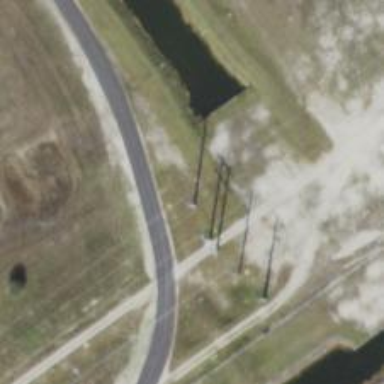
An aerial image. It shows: Power pole.